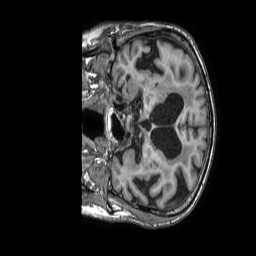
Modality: T1w
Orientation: coronal
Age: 80
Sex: male
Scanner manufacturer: philips
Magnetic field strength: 1.5 T
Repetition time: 0.007085 s
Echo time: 0.003199 s